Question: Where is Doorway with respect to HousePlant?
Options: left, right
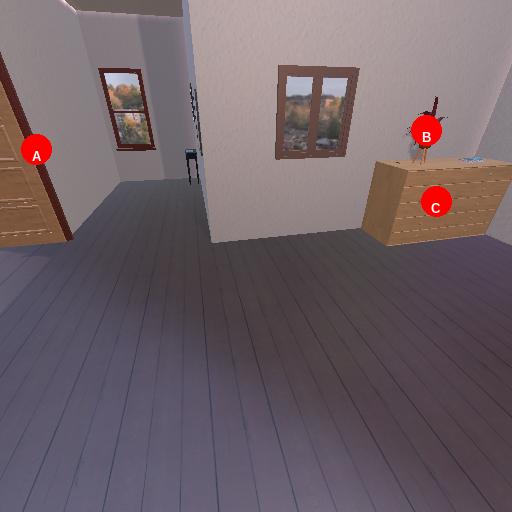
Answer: left